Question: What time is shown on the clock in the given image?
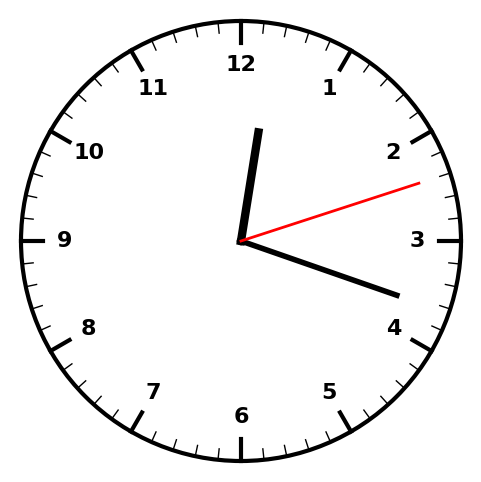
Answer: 12:18:12